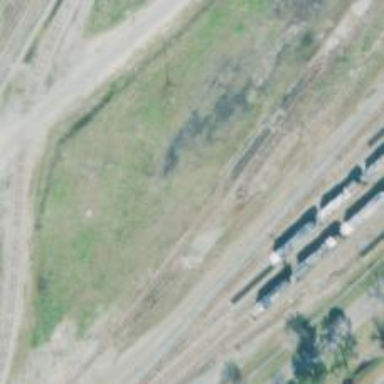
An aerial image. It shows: Abandoned railway yard.